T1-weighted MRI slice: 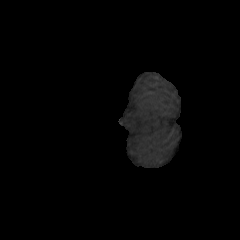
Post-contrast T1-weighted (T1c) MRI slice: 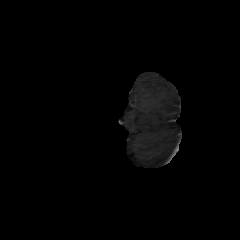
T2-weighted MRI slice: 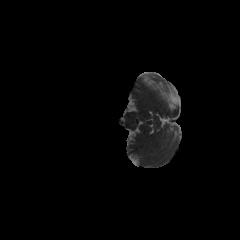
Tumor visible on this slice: no